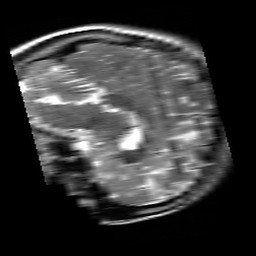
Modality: T2w
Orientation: sagittal
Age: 19
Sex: female
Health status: healthy
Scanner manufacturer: siemens
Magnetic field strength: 3 T
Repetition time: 4.01 s
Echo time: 0.116 s